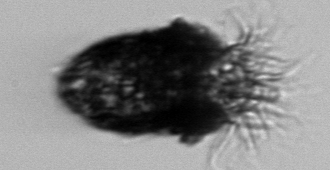
Label: Stenosemella_pacifica